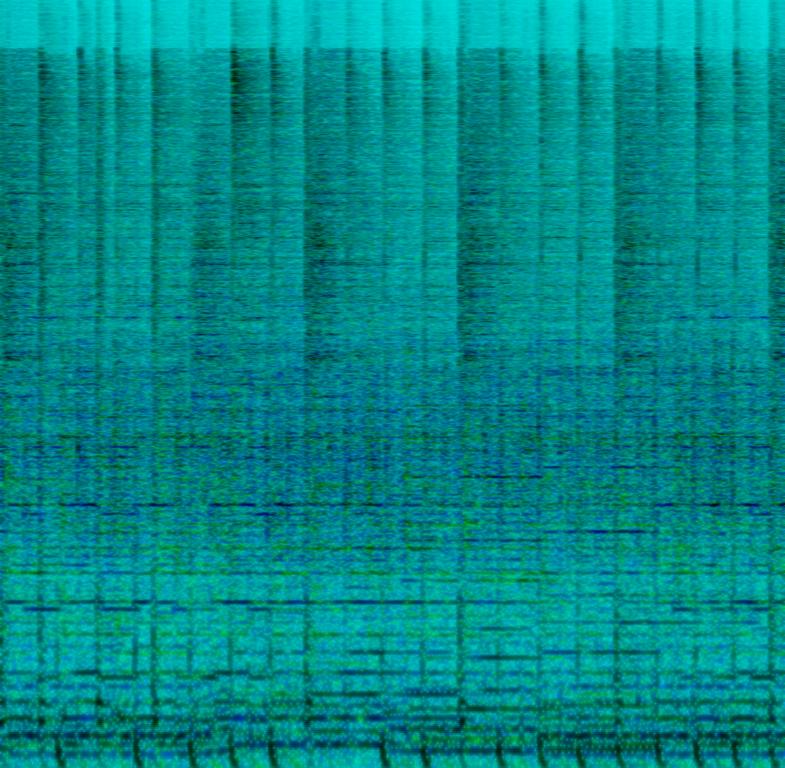
The Rock song features a shimmering hi hats, energetic crash cymbal, punchy kick and snare hits, groovy bass guitar and wide electric guitars melodies playing on top of them. It sounds energetic and exciting.